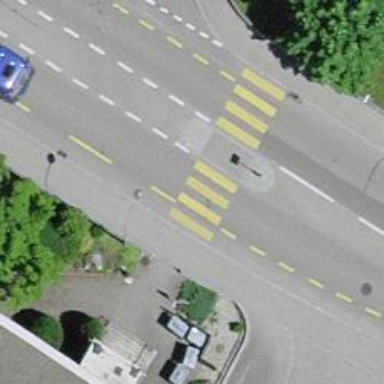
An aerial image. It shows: Zebra crossing on the road.